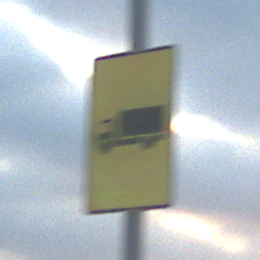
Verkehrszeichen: KFZZulaessigeGesamtmasse3Komma5TOhnePfeilsymbol
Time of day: SunriseSunset
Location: Outdoor (Beach)
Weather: PartlyCloudy
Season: NotSpecified
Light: Natural